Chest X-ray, PA view. Patient: 25 years old, sex M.
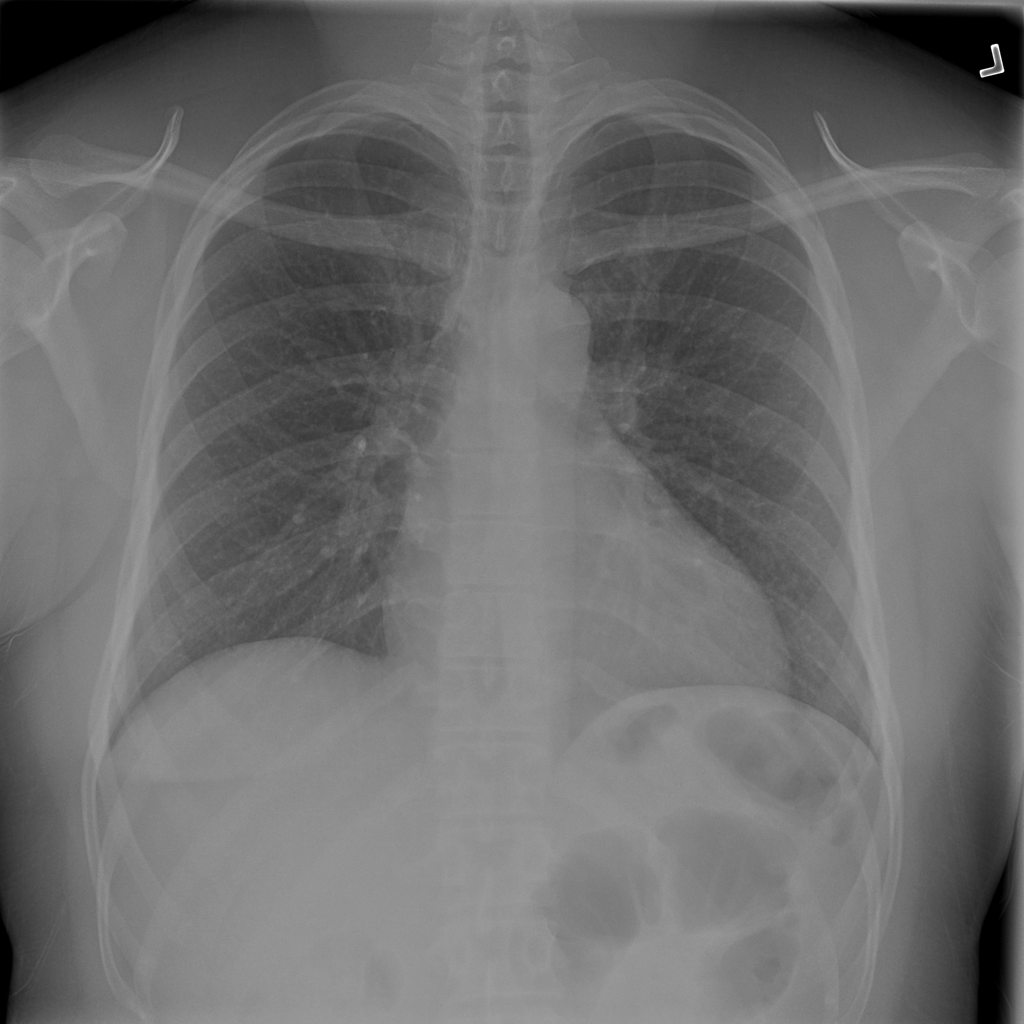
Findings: No Finding